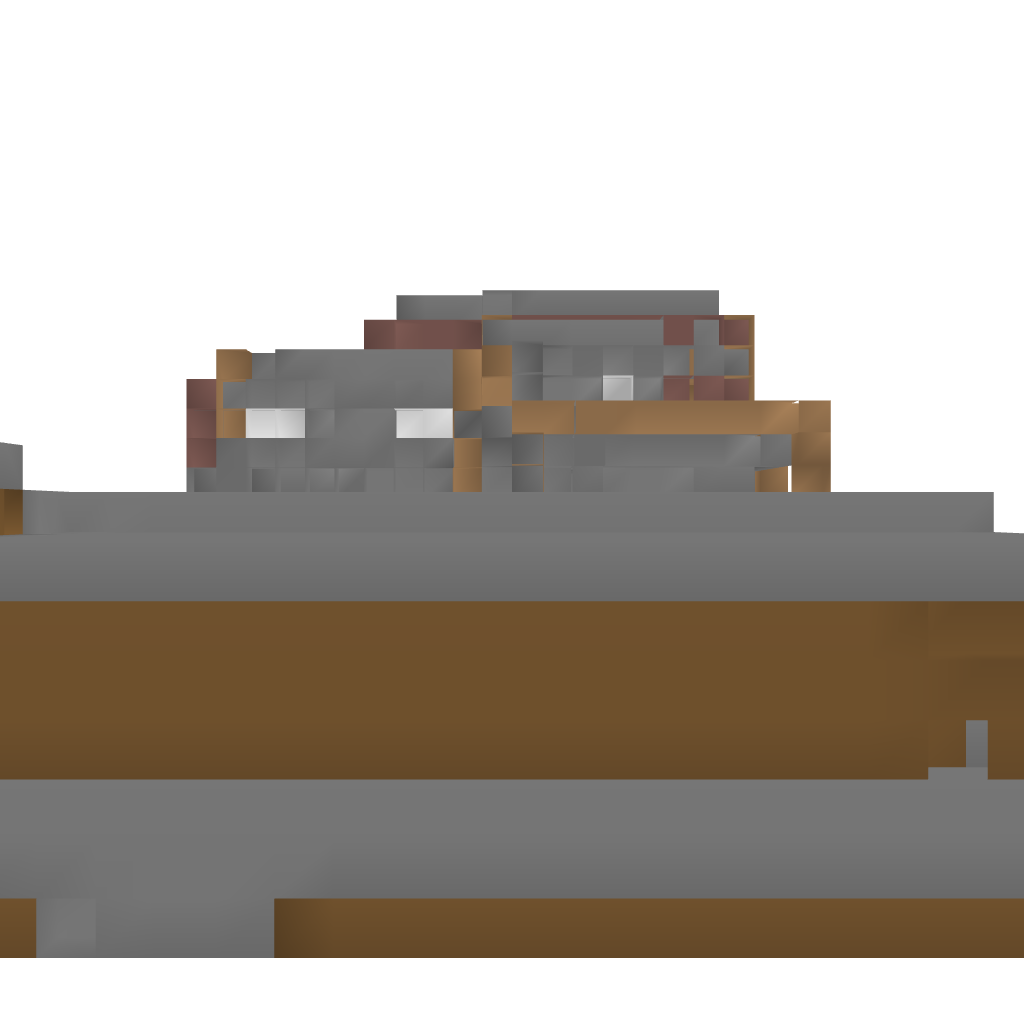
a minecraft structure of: Adventure map shop bad low quality